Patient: sex M, age 31
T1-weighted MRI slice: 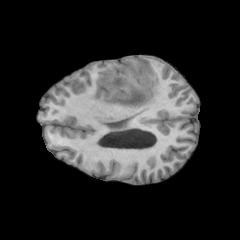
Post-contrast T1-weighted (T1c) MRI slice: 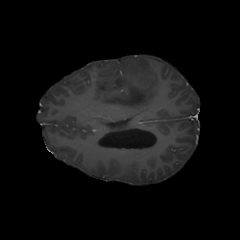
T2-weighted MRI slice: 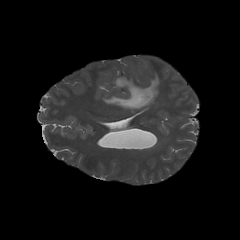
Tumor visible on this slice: yes
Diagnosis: Astrocytoma, IDH-mutant
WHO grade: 3